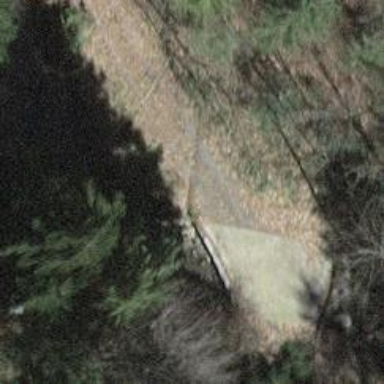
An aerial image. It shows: Concrete bridge over grade3 track.